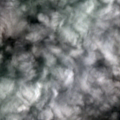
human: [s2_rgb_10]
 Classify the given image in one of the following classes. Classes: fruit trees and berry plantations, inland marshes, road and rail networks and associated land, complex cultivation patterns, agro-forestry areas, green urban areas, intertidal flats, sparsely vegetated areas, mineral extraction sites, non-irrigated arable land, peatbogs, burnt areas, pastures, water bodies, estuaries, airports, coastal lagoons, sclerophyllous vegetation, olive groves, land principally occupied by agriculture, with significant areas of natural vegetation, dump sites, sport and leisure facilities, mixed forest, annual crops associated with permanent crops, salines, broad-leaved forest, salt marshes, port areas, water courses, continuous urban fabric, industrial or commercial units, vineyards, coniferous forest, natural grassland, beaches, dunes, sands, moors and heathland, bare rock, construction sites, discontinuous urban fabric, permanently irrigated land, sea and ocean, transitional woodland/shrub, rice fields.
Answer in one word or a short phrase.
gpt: non-irrigated arable land, complex cultivation patterns, broad-leaved forest, mixed forest, water bodies